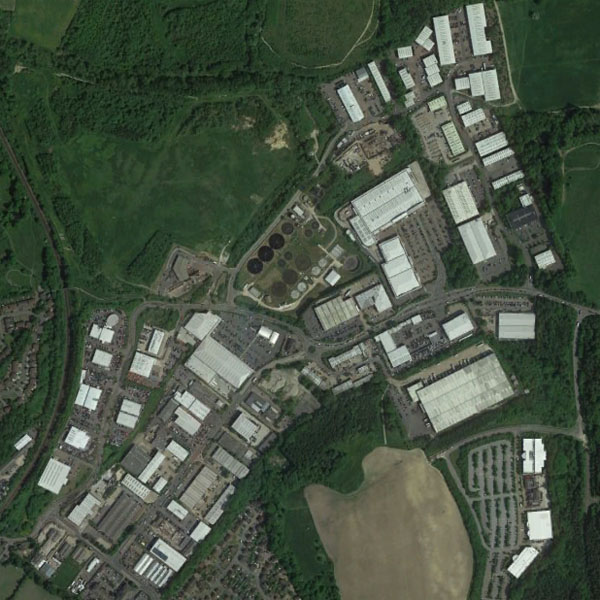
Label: Industrial